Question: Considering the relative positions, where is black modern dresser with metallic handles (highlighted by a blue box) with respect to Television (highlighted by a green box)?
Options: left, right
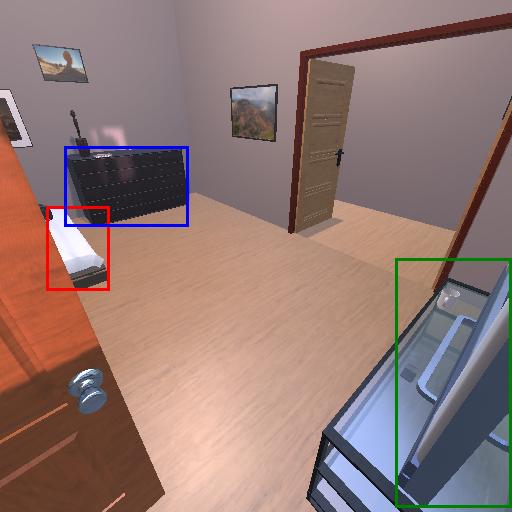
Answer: left